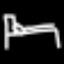
Label: bed